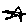
Label: star